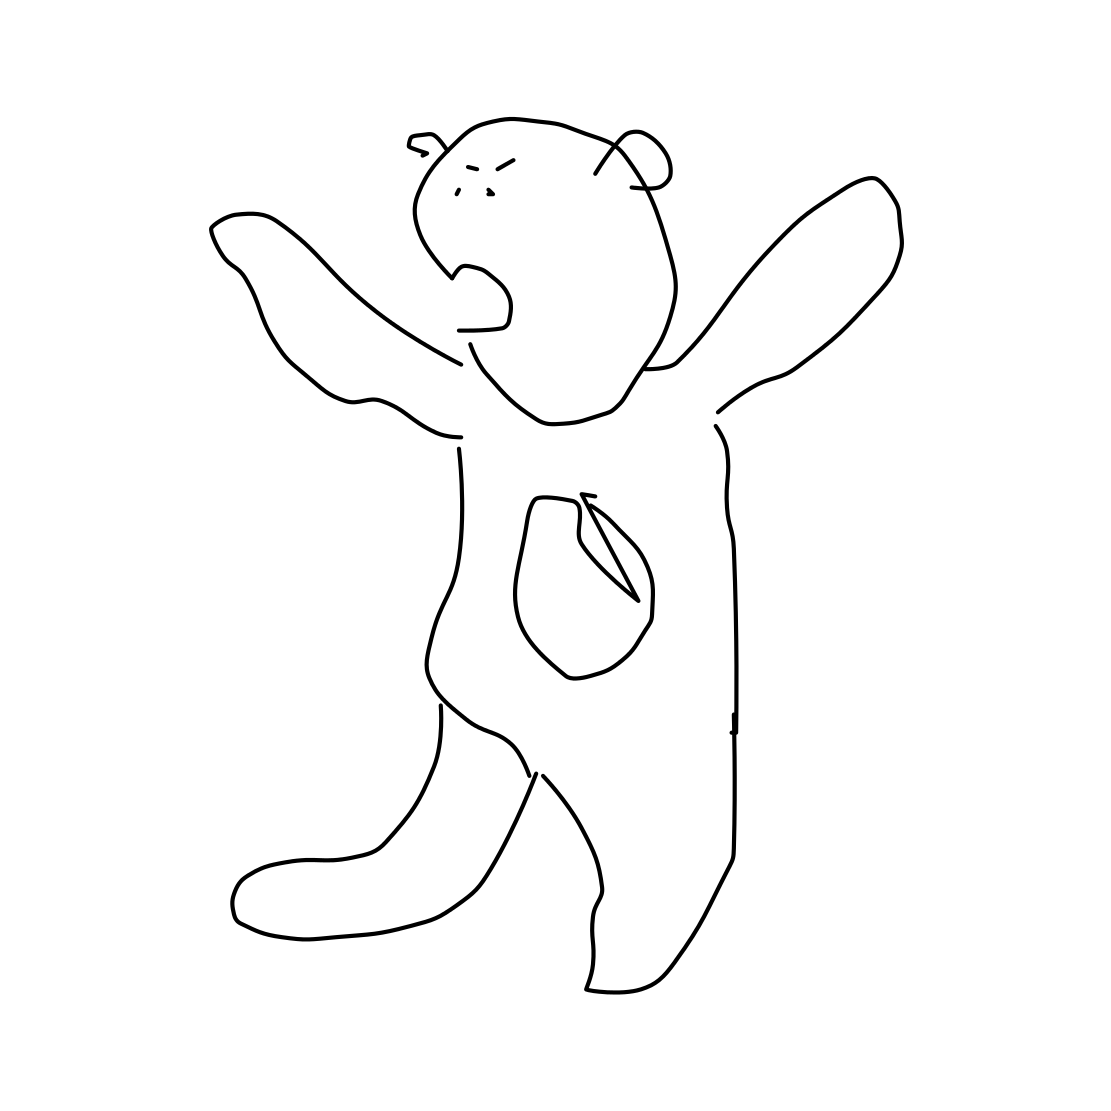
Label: bear (animal)